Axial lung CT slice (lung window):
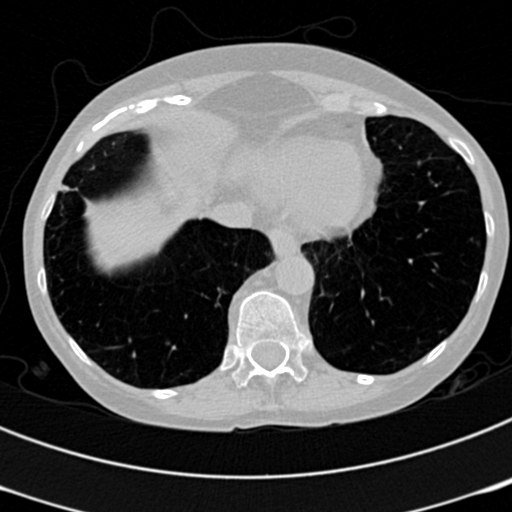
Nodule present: no